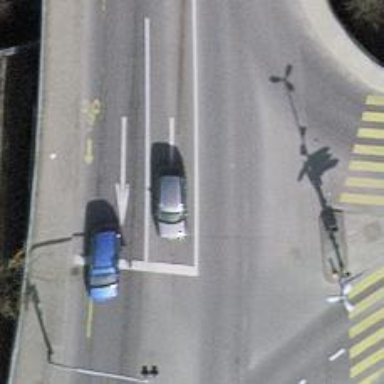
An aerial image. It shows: Secondary road with asphalt surface. There is designated lane for cyclists on the left side.